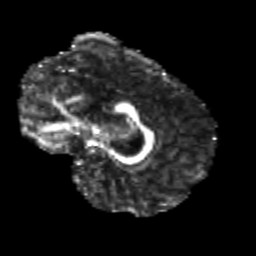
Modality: FA
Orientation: sagittal
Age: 21
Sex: male
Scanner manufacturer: siemens
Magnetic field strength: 3 T
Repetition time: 3.5 s
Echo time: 0.104 s